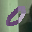
Label: 0